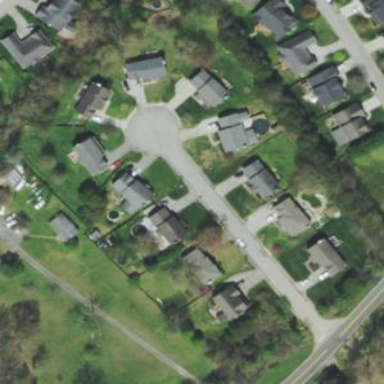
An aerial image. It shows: This residential area consists of single-family homes.